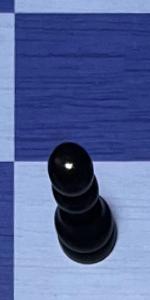
Label: Pawn_Black